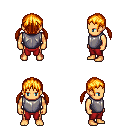
a pixel art fantasy rpg character, male body template, human, tanned skin, steel chest armor, red pants, light blonde twin-tailed hairstyle, four views (front, back, left, right), 2x2 character sprite sheet, small pixel art, hard edges, no anti-aliasing